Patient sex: F
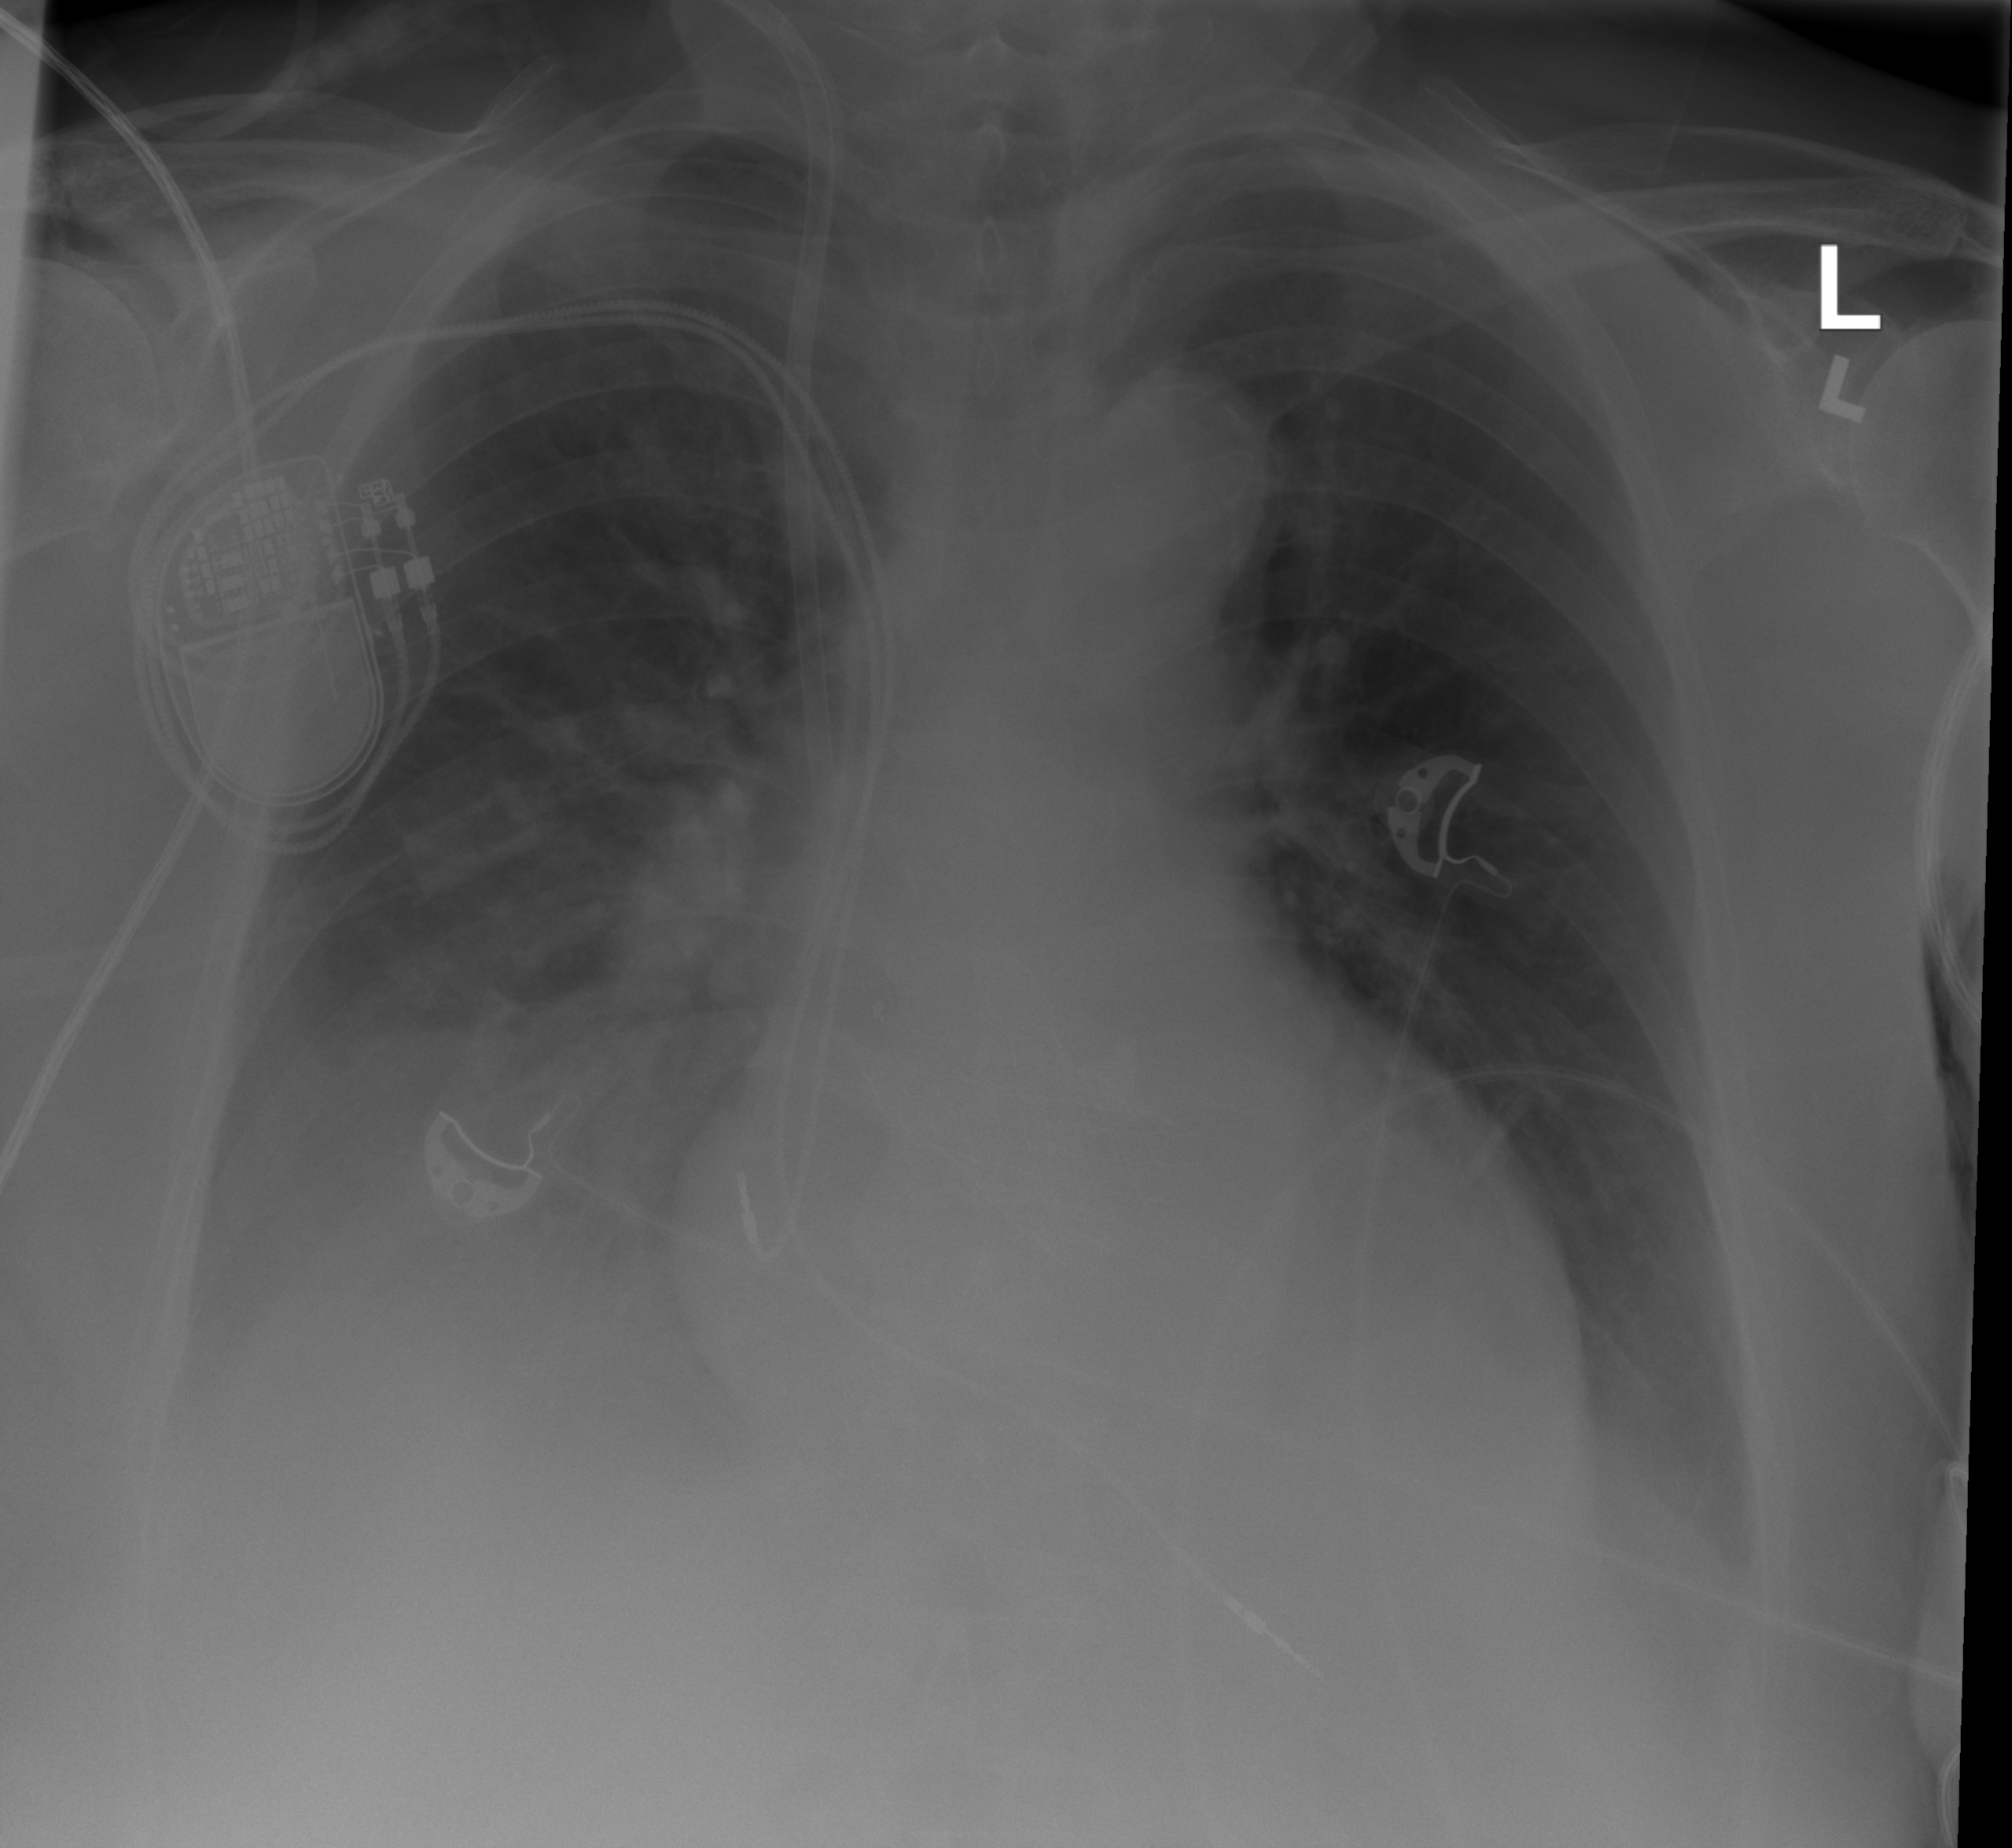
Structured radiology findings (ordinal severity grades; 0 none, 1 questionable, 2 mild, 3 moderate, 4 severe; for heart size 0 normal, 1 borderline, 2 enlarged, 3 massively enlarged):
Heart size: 0
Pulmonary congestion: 2
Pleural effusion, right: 2
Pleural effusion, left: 2
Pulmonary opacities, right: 0
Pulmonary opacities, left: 0
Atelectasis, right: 2
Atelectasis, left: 2